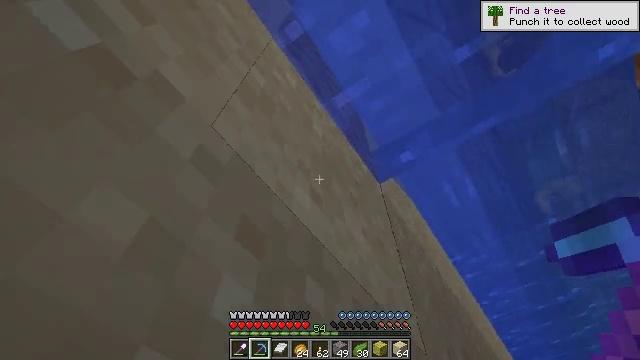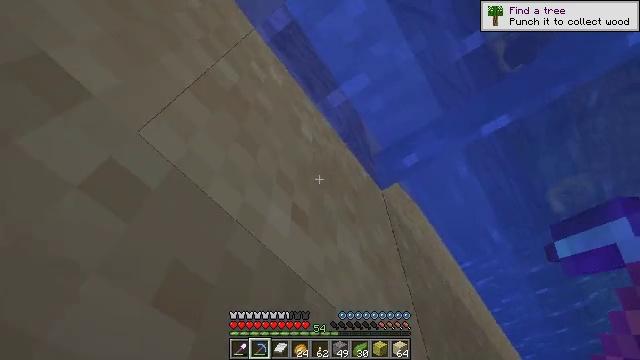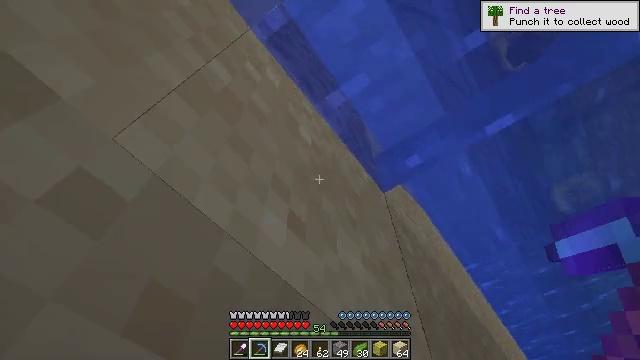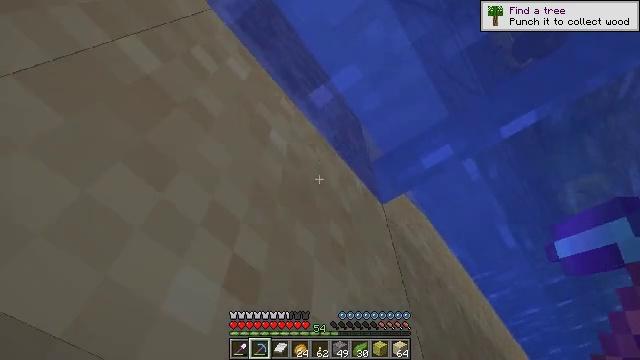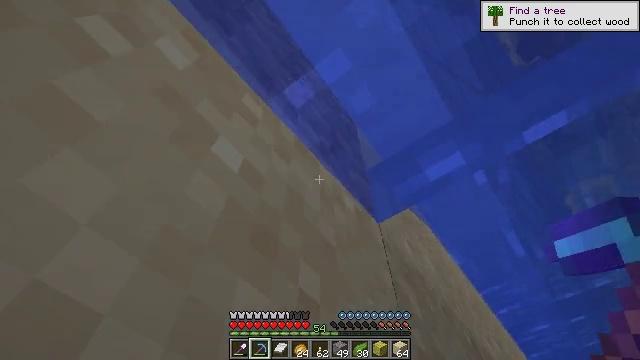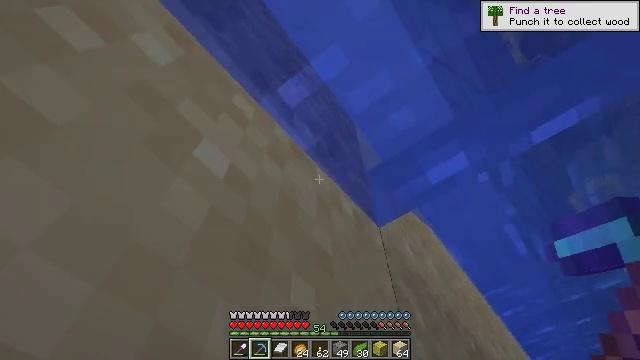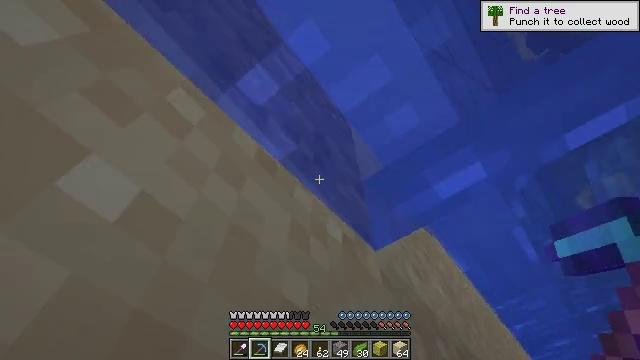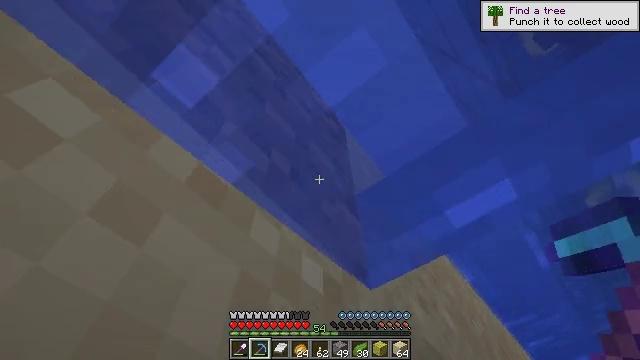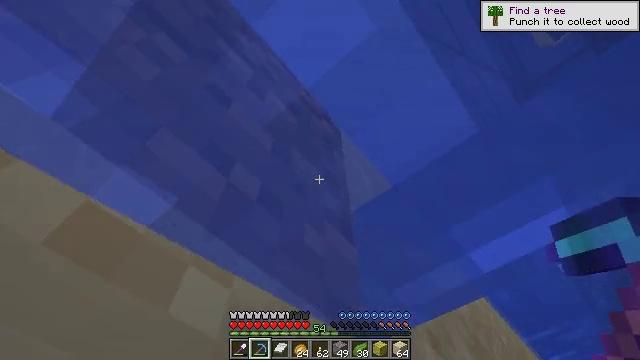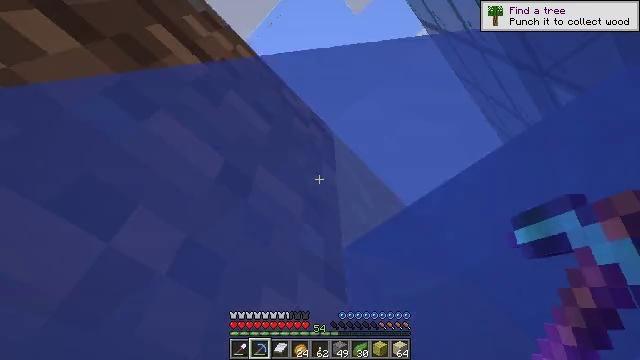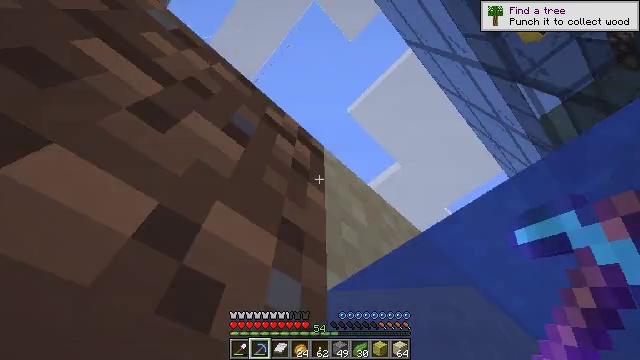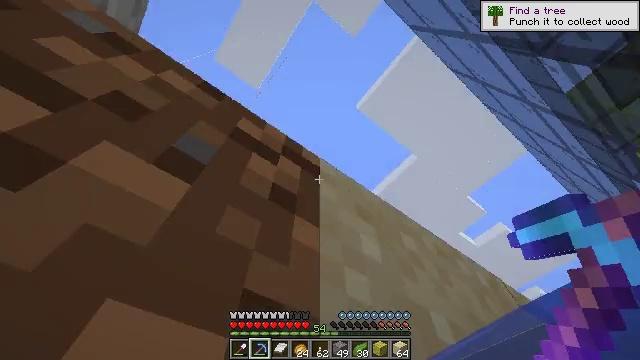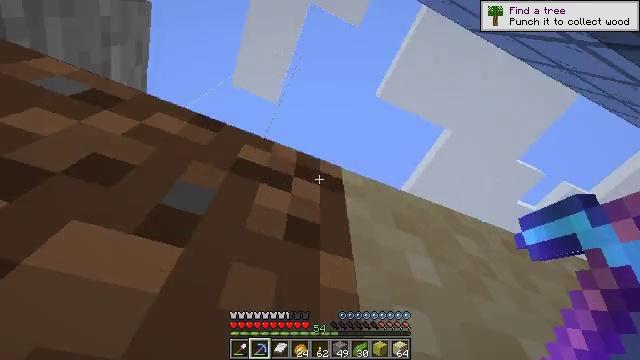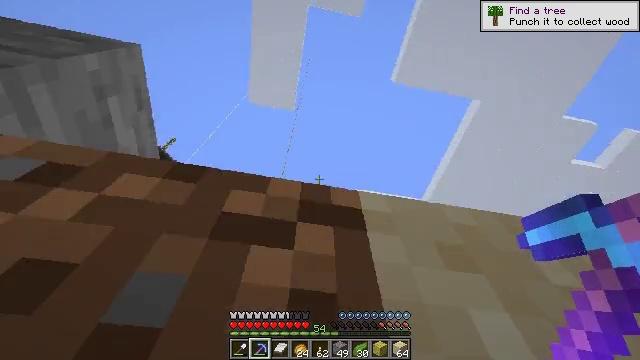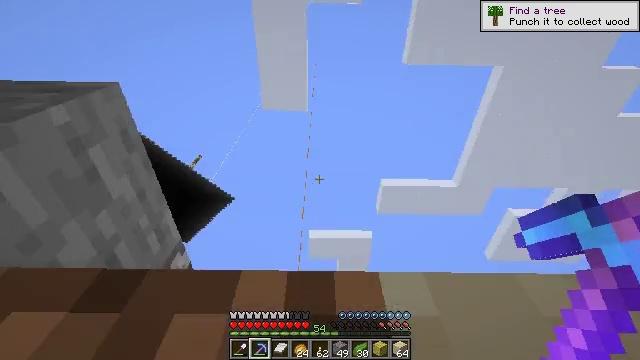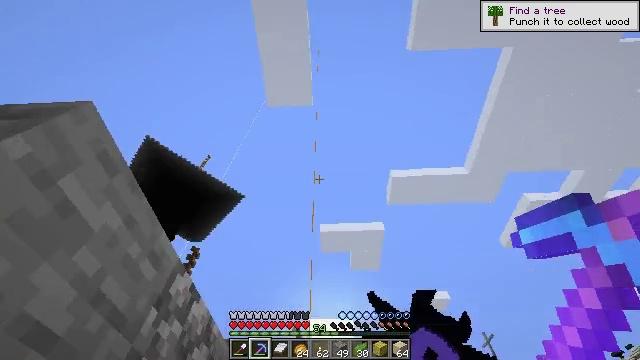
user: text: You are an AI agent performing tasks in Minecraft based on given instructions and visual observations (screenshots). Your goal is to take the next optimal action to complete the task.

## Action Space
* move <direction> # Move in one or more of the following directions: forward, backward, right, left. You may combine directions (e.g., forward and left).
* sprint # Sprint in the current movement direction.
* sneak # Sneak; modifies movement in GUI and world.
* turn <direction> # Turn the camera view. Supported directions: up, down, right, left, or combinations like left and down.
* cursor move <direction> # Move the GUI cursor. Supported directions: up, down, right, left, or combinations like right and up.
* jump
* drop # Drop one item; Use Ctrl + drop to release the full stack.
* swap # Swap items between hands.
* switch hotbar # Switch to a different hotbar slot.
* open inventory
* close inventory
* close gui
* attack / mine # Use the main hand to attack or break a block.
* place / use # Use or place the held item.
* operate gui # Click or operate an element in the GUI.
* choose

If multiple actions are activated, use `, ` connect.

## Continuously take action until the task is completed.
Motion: motion action
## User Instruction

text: Collect the wet sponge after mining.
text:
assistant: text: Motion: move forward, turn left, jump
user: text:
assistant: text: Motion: move forward, jump
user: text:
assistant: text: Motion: move forward, jump
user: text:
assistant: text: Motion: move forward, jump
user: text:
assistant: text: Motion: move forward, jump
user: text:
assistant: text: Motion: move forward, jump
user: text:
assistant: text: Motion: move forward, jump
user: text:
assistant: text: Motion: move forward, turn left, jump
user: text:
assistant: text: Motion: move forward, turn left, jump
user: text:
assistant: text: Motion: move forward, turn left, jump
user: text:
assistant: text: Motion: move forward, turn left, jump
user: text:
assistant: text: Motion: move forward, turn left, jump
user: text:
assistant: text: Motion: move forward, turn left, jump
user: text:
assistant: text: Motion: move forward, turn left, jump
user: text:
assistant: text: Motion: move forward, turn left and down, jump
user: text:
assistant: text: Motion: move forward, turn left and down, jump
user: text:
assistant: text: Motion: move forward, turn left and down, jump
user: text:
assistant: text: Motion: move forward, turn down, jump
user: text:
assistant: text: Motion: move forward, turn right and down, jump
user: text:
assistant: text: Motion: move forward, turn right and down, jump
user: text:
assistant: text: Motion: move forward, turn right and down, jump
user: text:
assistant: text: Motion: move forward and move right, turn right and down, jump
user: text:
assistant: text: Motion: move forward and move right, turn right and down, jump
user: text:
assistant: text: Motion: move forward and move right, turn right and down, jump
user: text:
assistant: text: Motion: move forward and move right, turn down, jump
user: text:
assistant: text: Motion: move forward and move right, jump
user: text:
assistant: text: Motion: move forward and move right, jump
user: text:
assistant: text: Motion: move forward and move right, jump
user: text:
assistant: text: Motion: move forward, jump
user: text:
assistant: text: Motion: move forward, turn right, jump